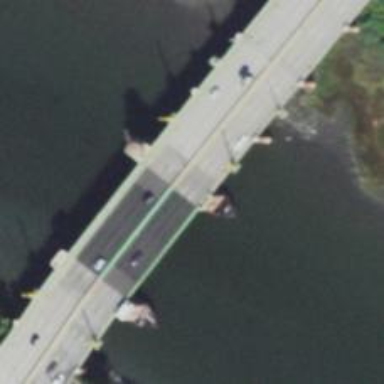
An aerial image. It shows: Bascule bridge on motorway.